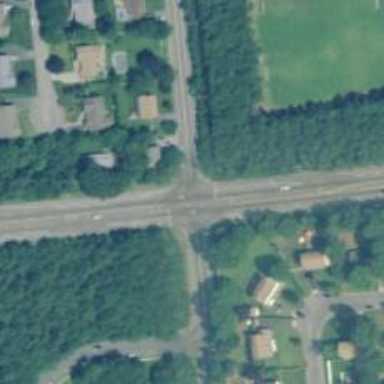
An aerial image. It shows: Crossing on the road.